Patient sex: M
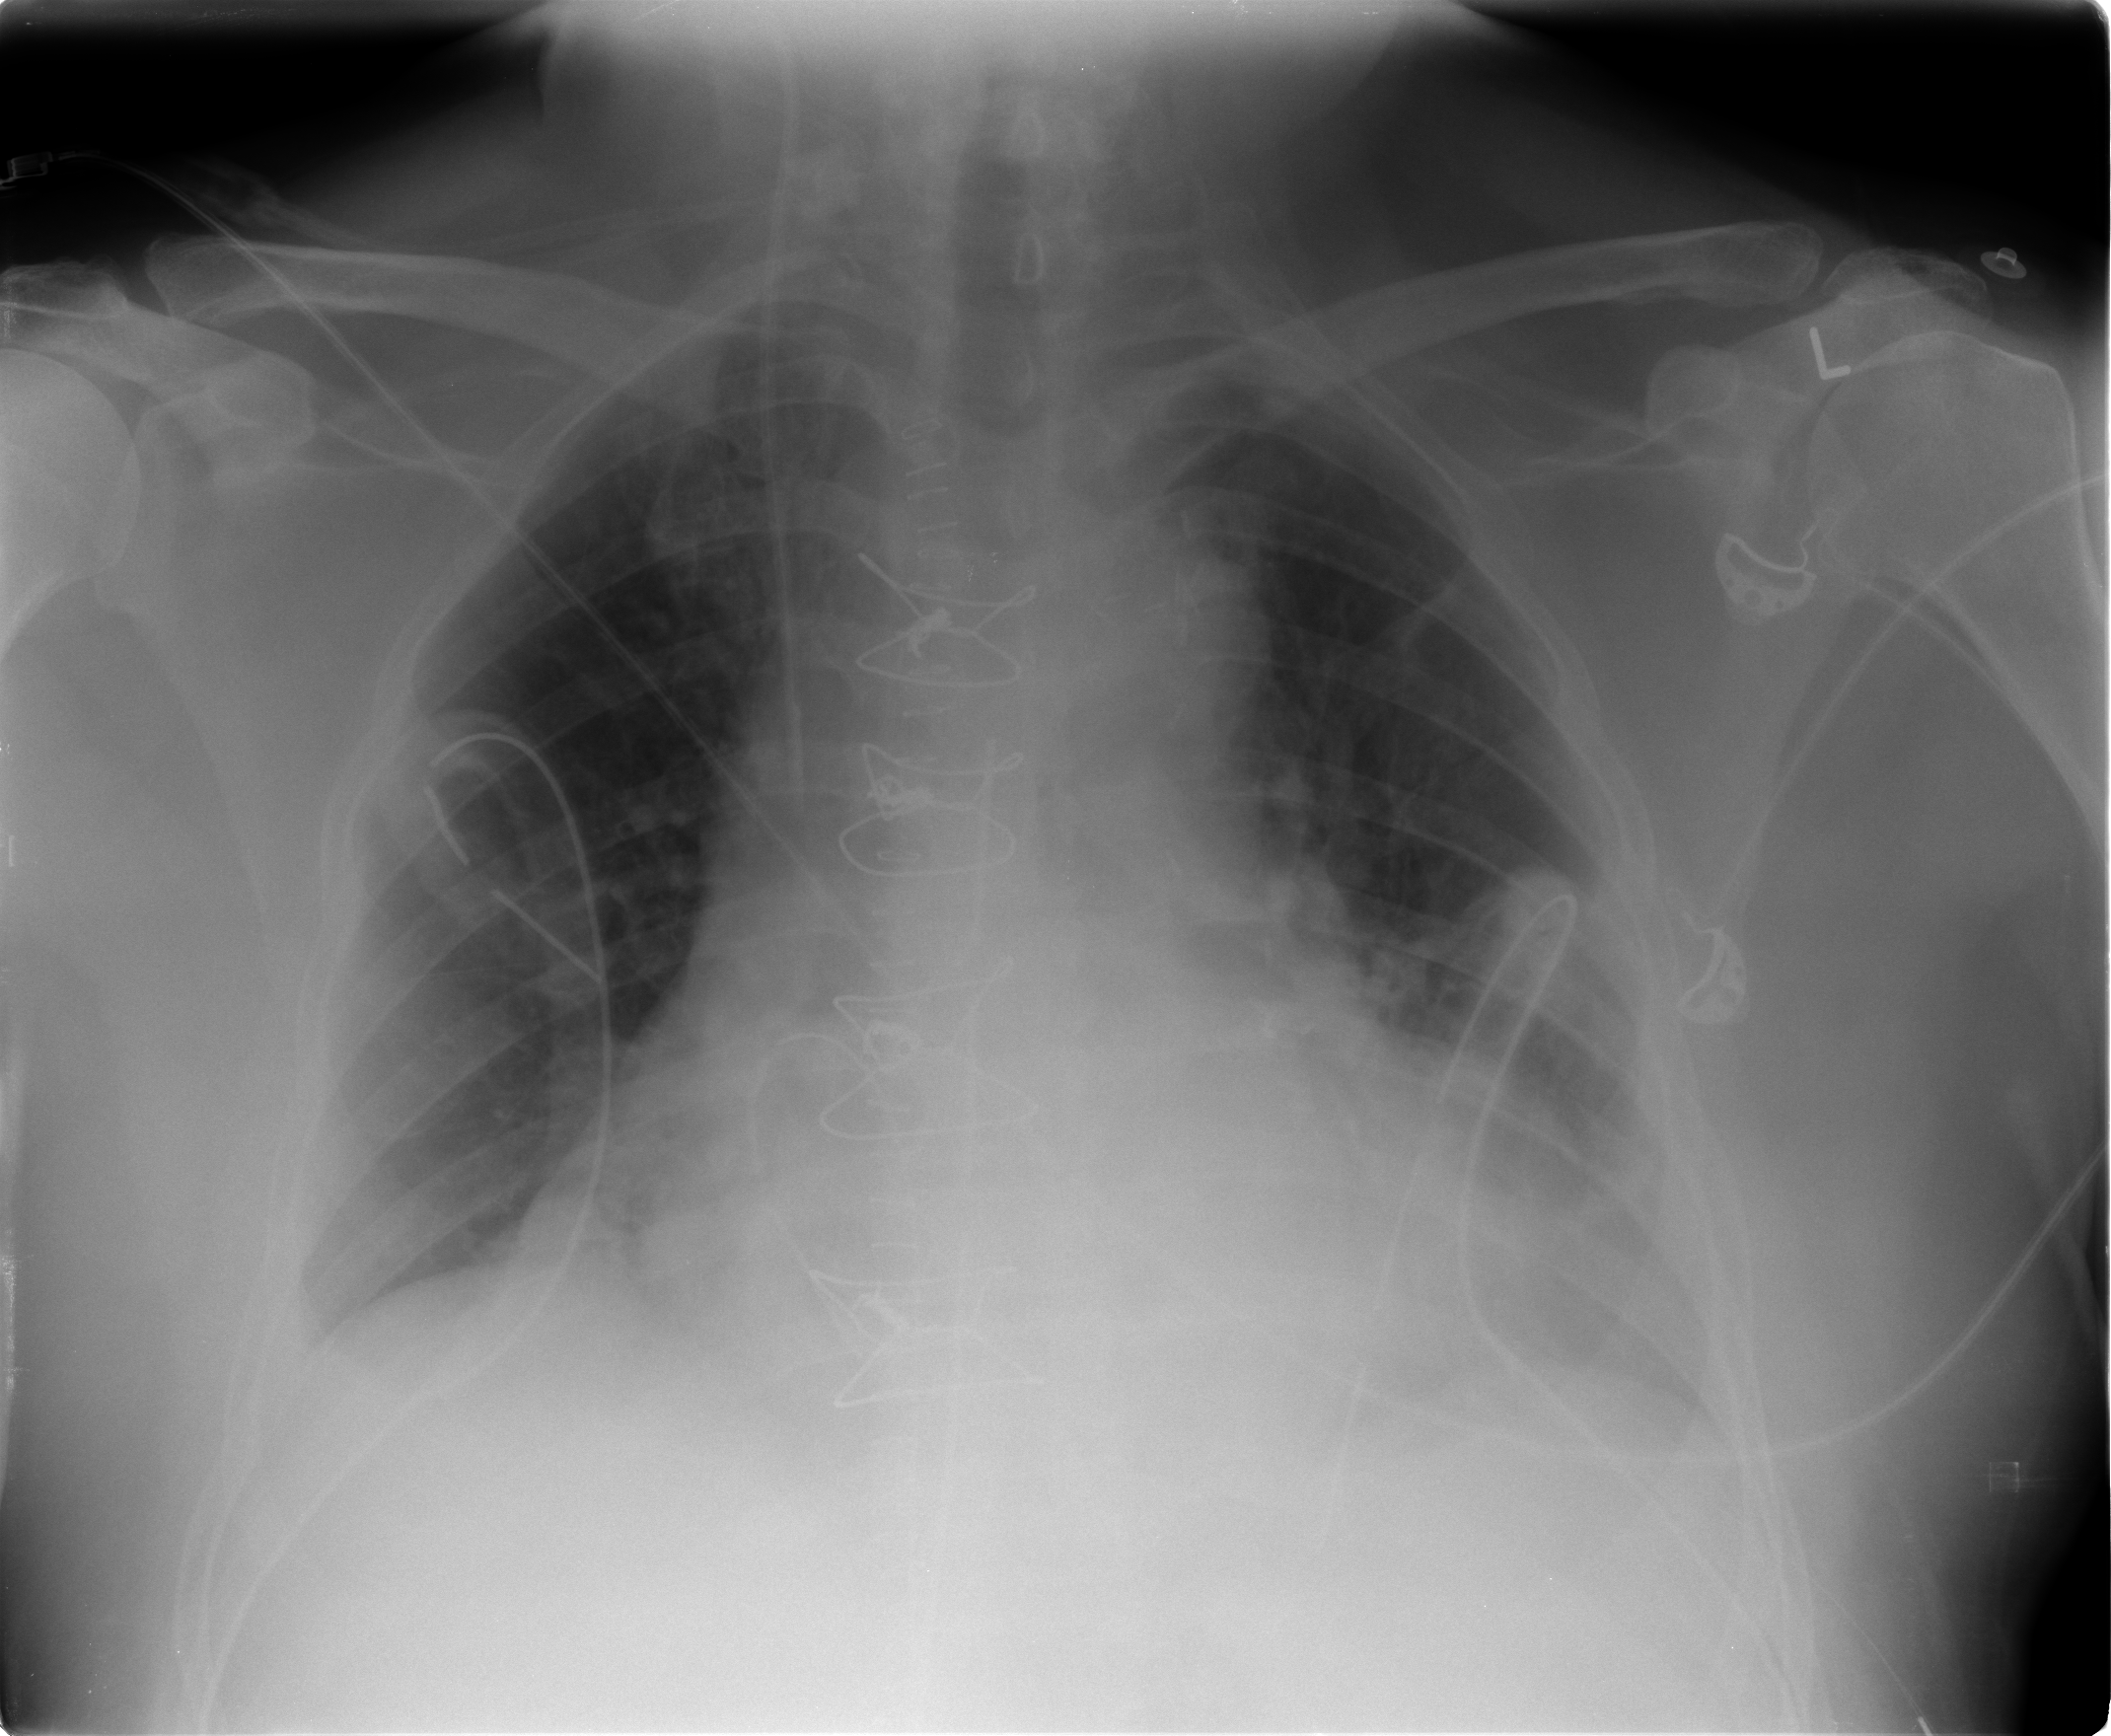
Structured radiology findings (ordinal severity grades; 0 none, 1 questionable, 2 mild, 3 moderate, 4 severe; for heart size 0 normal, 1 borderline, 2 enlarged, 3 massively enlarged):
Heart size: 2
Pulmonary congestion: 1
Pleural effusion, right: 1
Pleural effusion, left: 2
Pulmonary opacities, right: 0
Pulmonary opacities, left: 1
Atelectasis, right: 1
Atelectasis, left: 2